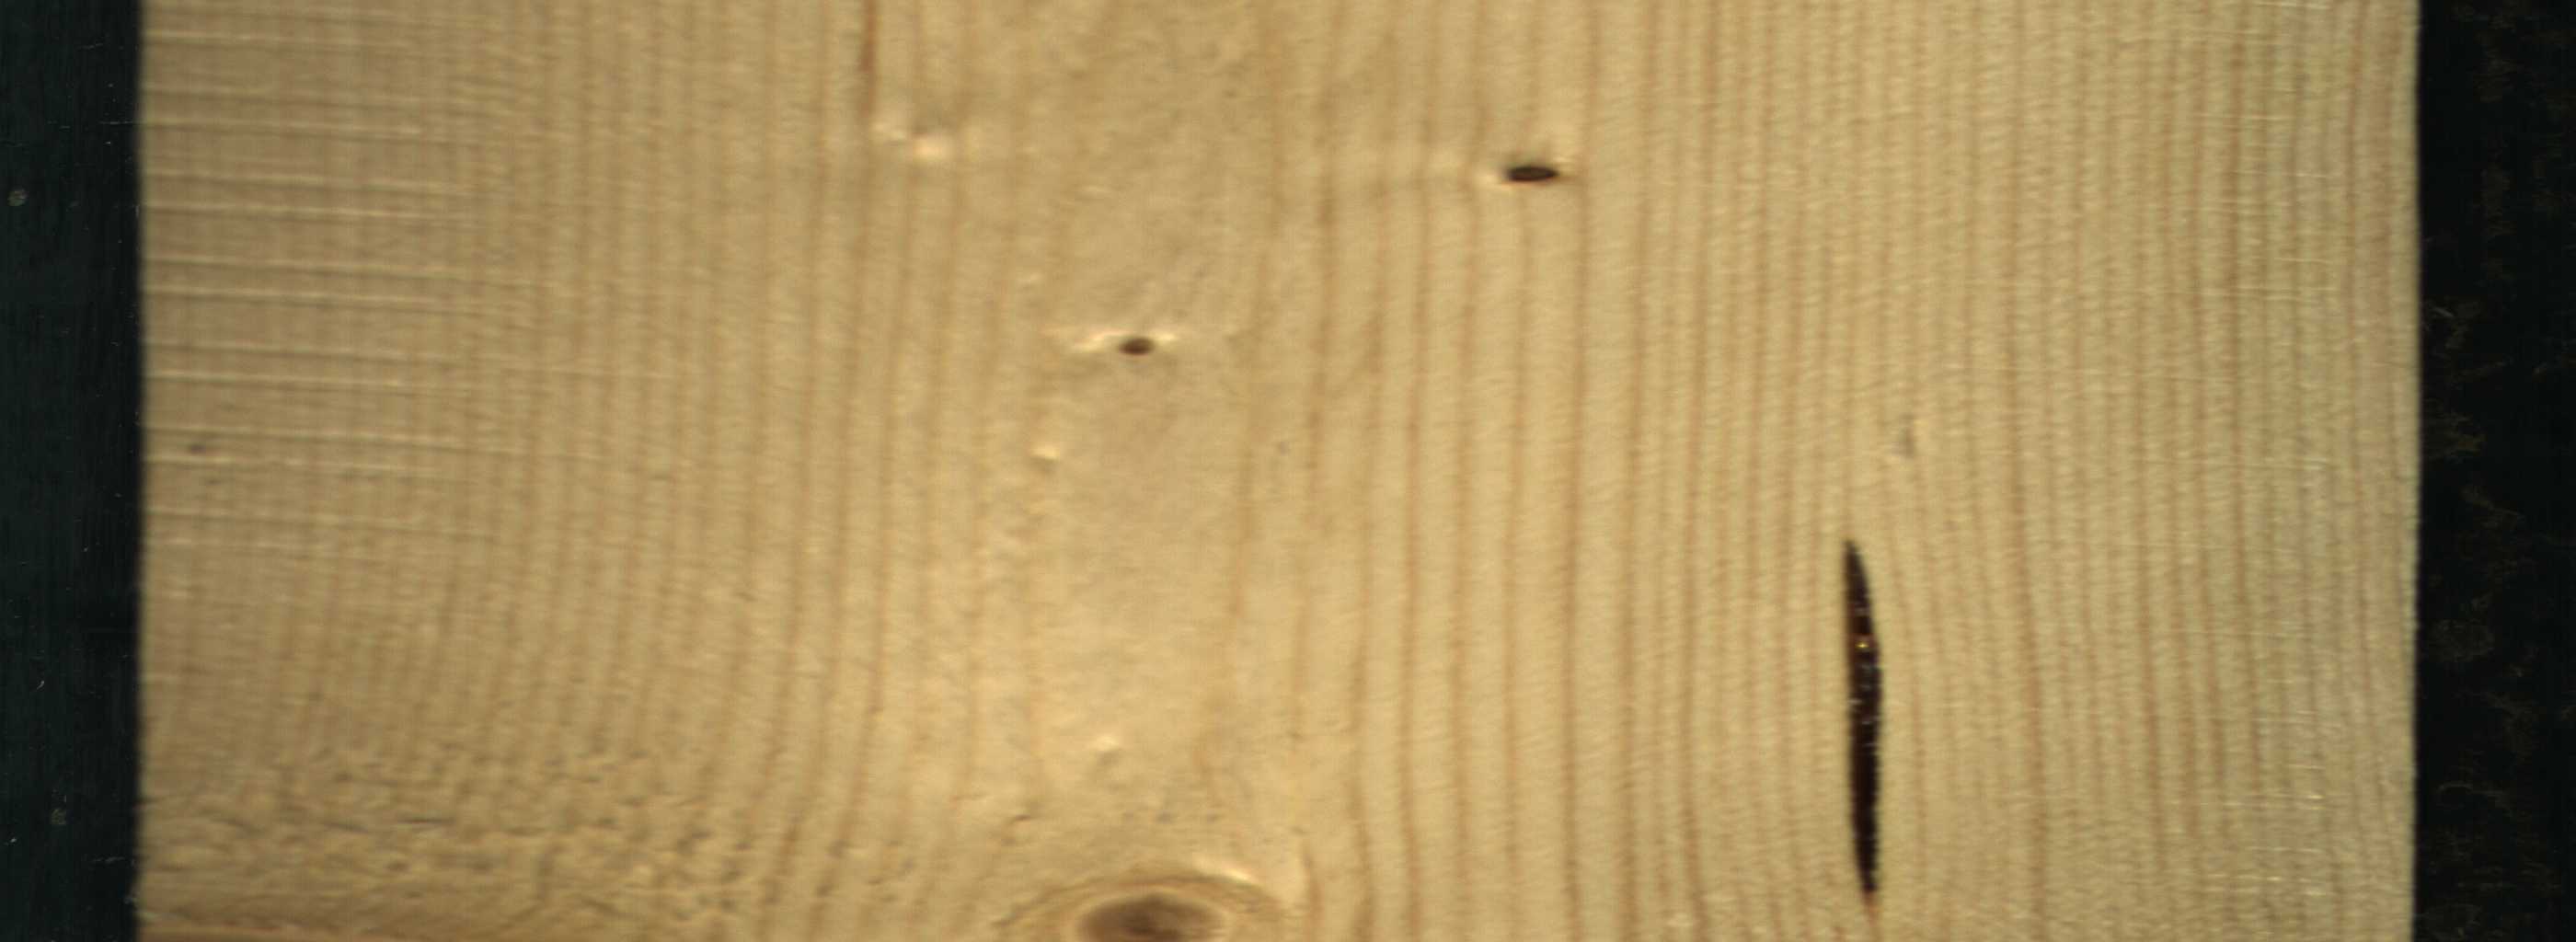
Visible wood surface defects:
resin
Dead_Knot
Live_Knot
Live_Knot